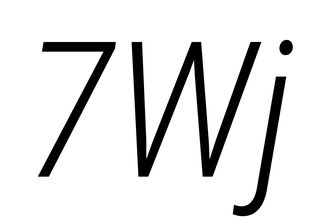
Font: Roboto-Italic_Condensed_Light_Italic